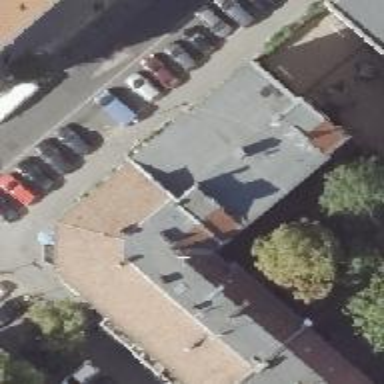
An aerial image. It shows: Kindergarten.